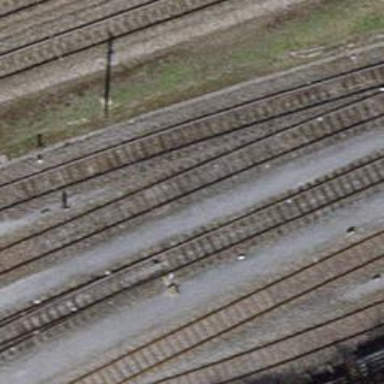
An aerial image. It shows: Single-track electrified railway yard with contact line electrification.